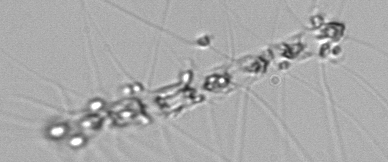
Label: Chaetoceros_didymus_TAG_external_flagellate